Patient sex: F
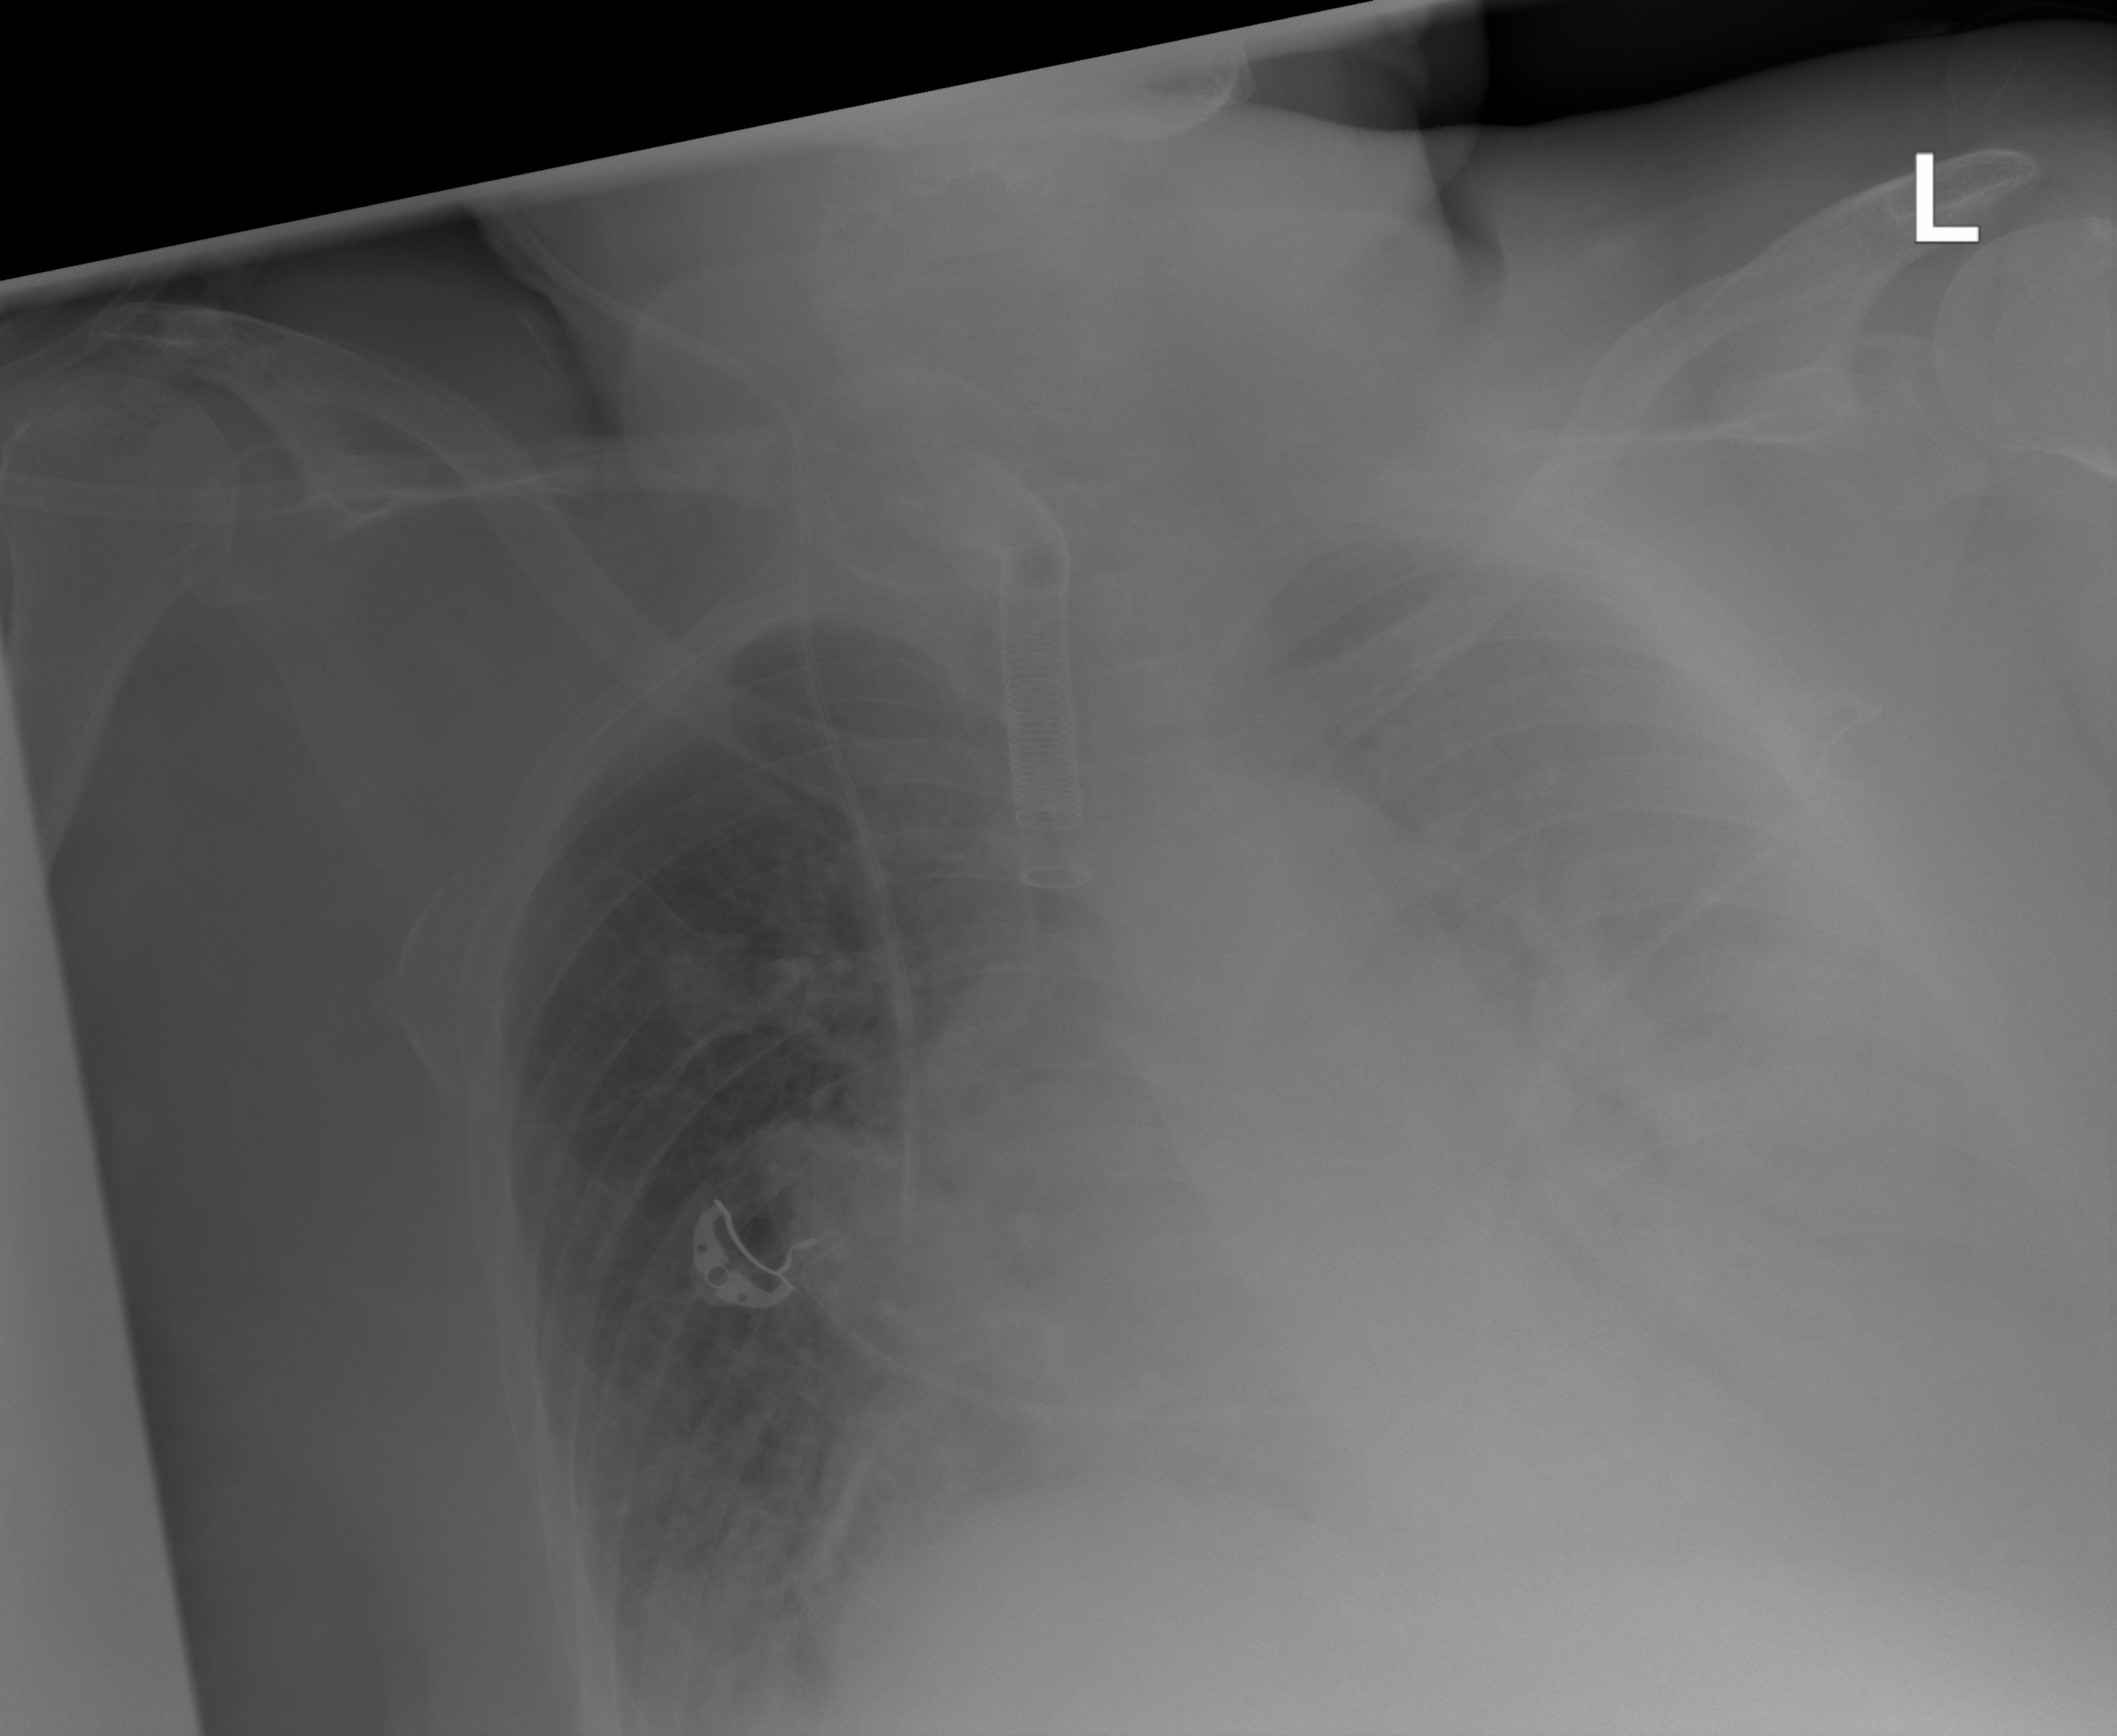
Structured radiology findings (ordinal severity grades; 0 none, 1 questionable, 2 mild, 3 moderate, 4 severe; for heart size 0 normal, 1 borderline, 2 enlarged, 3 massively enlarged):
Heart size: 2
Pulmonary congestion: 2
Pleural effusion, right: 2
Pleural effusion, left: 4
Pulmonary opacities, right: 0
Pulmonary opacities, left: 2
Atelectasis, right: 2
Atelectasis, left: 3